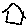
Label: house